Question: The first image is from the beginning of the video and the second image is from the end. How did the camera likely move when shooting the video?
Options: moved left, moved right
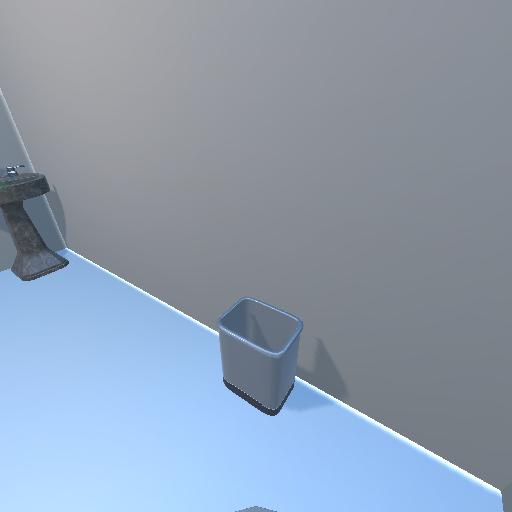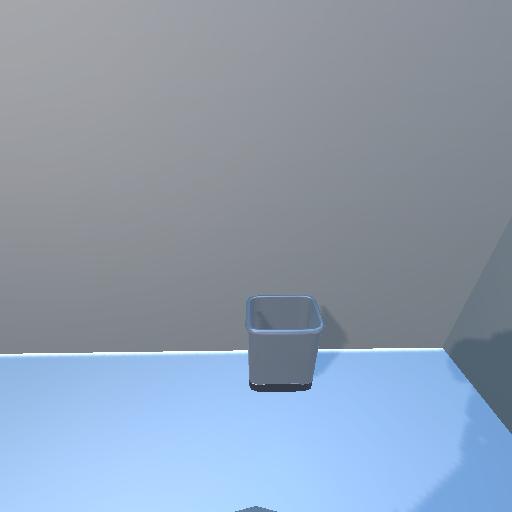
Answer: moved left